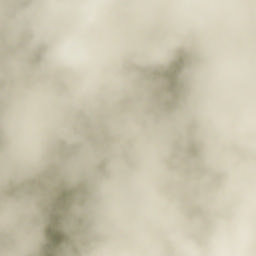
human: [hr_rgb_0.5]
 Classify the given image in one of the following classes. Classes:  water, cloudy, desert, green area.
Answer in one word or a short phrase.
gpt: cloudy